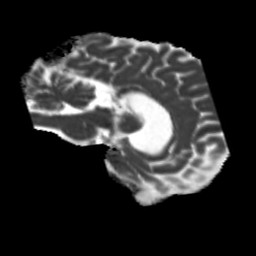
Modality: MD
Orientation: sagittal
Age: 31
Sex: female
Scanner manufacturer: siemens
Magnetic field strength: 3 T
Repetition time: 5.25 s
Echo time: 0.08 s